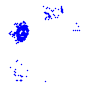
Particle: kaon